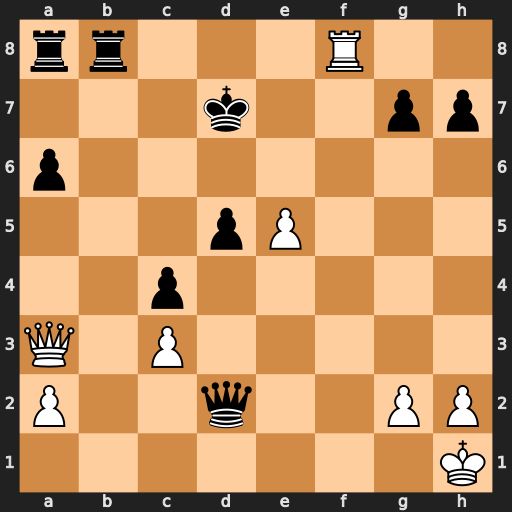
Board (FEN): rr3R2/3k2pp/p7/3pP3/2p5/Q1P5/P2q2PP/7K
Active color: w
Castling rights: -
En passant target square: -
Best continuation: Qd6#